Aerial crown-view tile of a tropical tree (Barro Colorado Island, Panama), acquired 20250217:
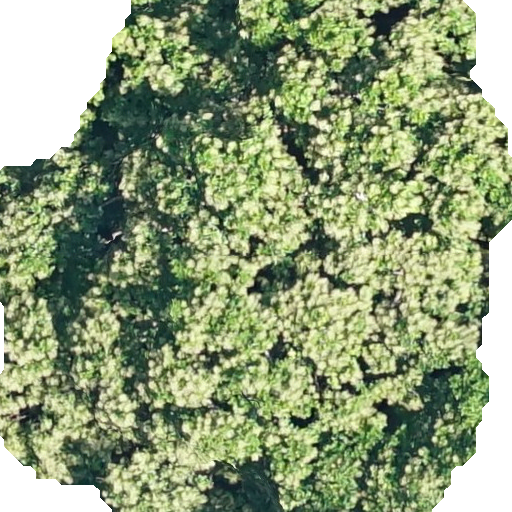
Species: Anacardium excelsum
GBIF accepted scientific name: Anacardium excelsum
Crown area: 379.615 m²